Question: I invited a developer to be part of my itunes connect. I also registered for the developer program (paid $99). The developer connects his device to xcode and requests a certificate but a pop up appears that says "To add this device, you need to add an Apple ID account that is enrolled in a Developer Program". How can my developer provision his iphone but not use my admin account. He is added on my itunes connect and his role is "technical" I am admin.

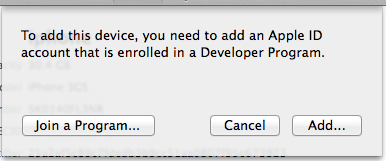
Answer: To get access to the provisioning profiles, you will also have to invite your developer to the <URL>. This will give him access to provisioning apps for his device.